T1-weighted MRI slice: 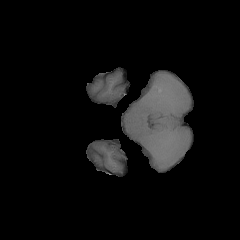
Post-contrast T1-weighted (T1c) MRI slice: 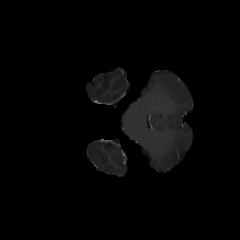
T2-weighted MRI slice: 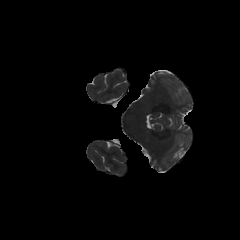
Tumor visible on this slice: no